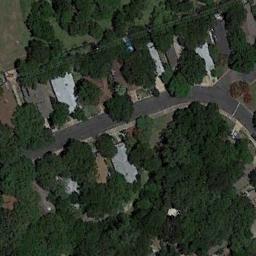
Label: residential